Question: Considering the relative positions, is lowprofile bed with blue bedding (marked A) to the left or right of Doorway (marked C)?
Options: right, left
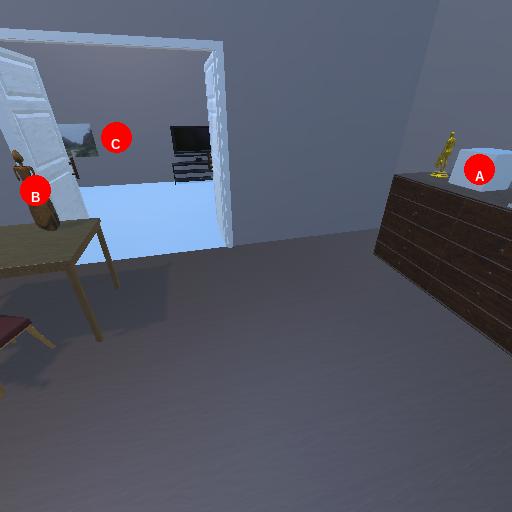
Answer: right